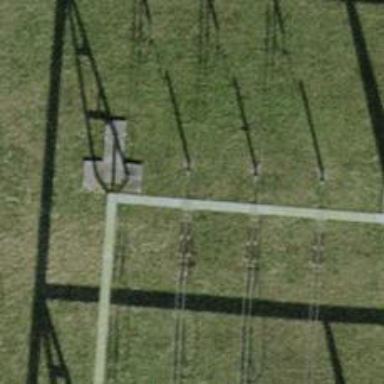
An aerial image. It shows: Insulator used in power equipment.